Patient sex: F
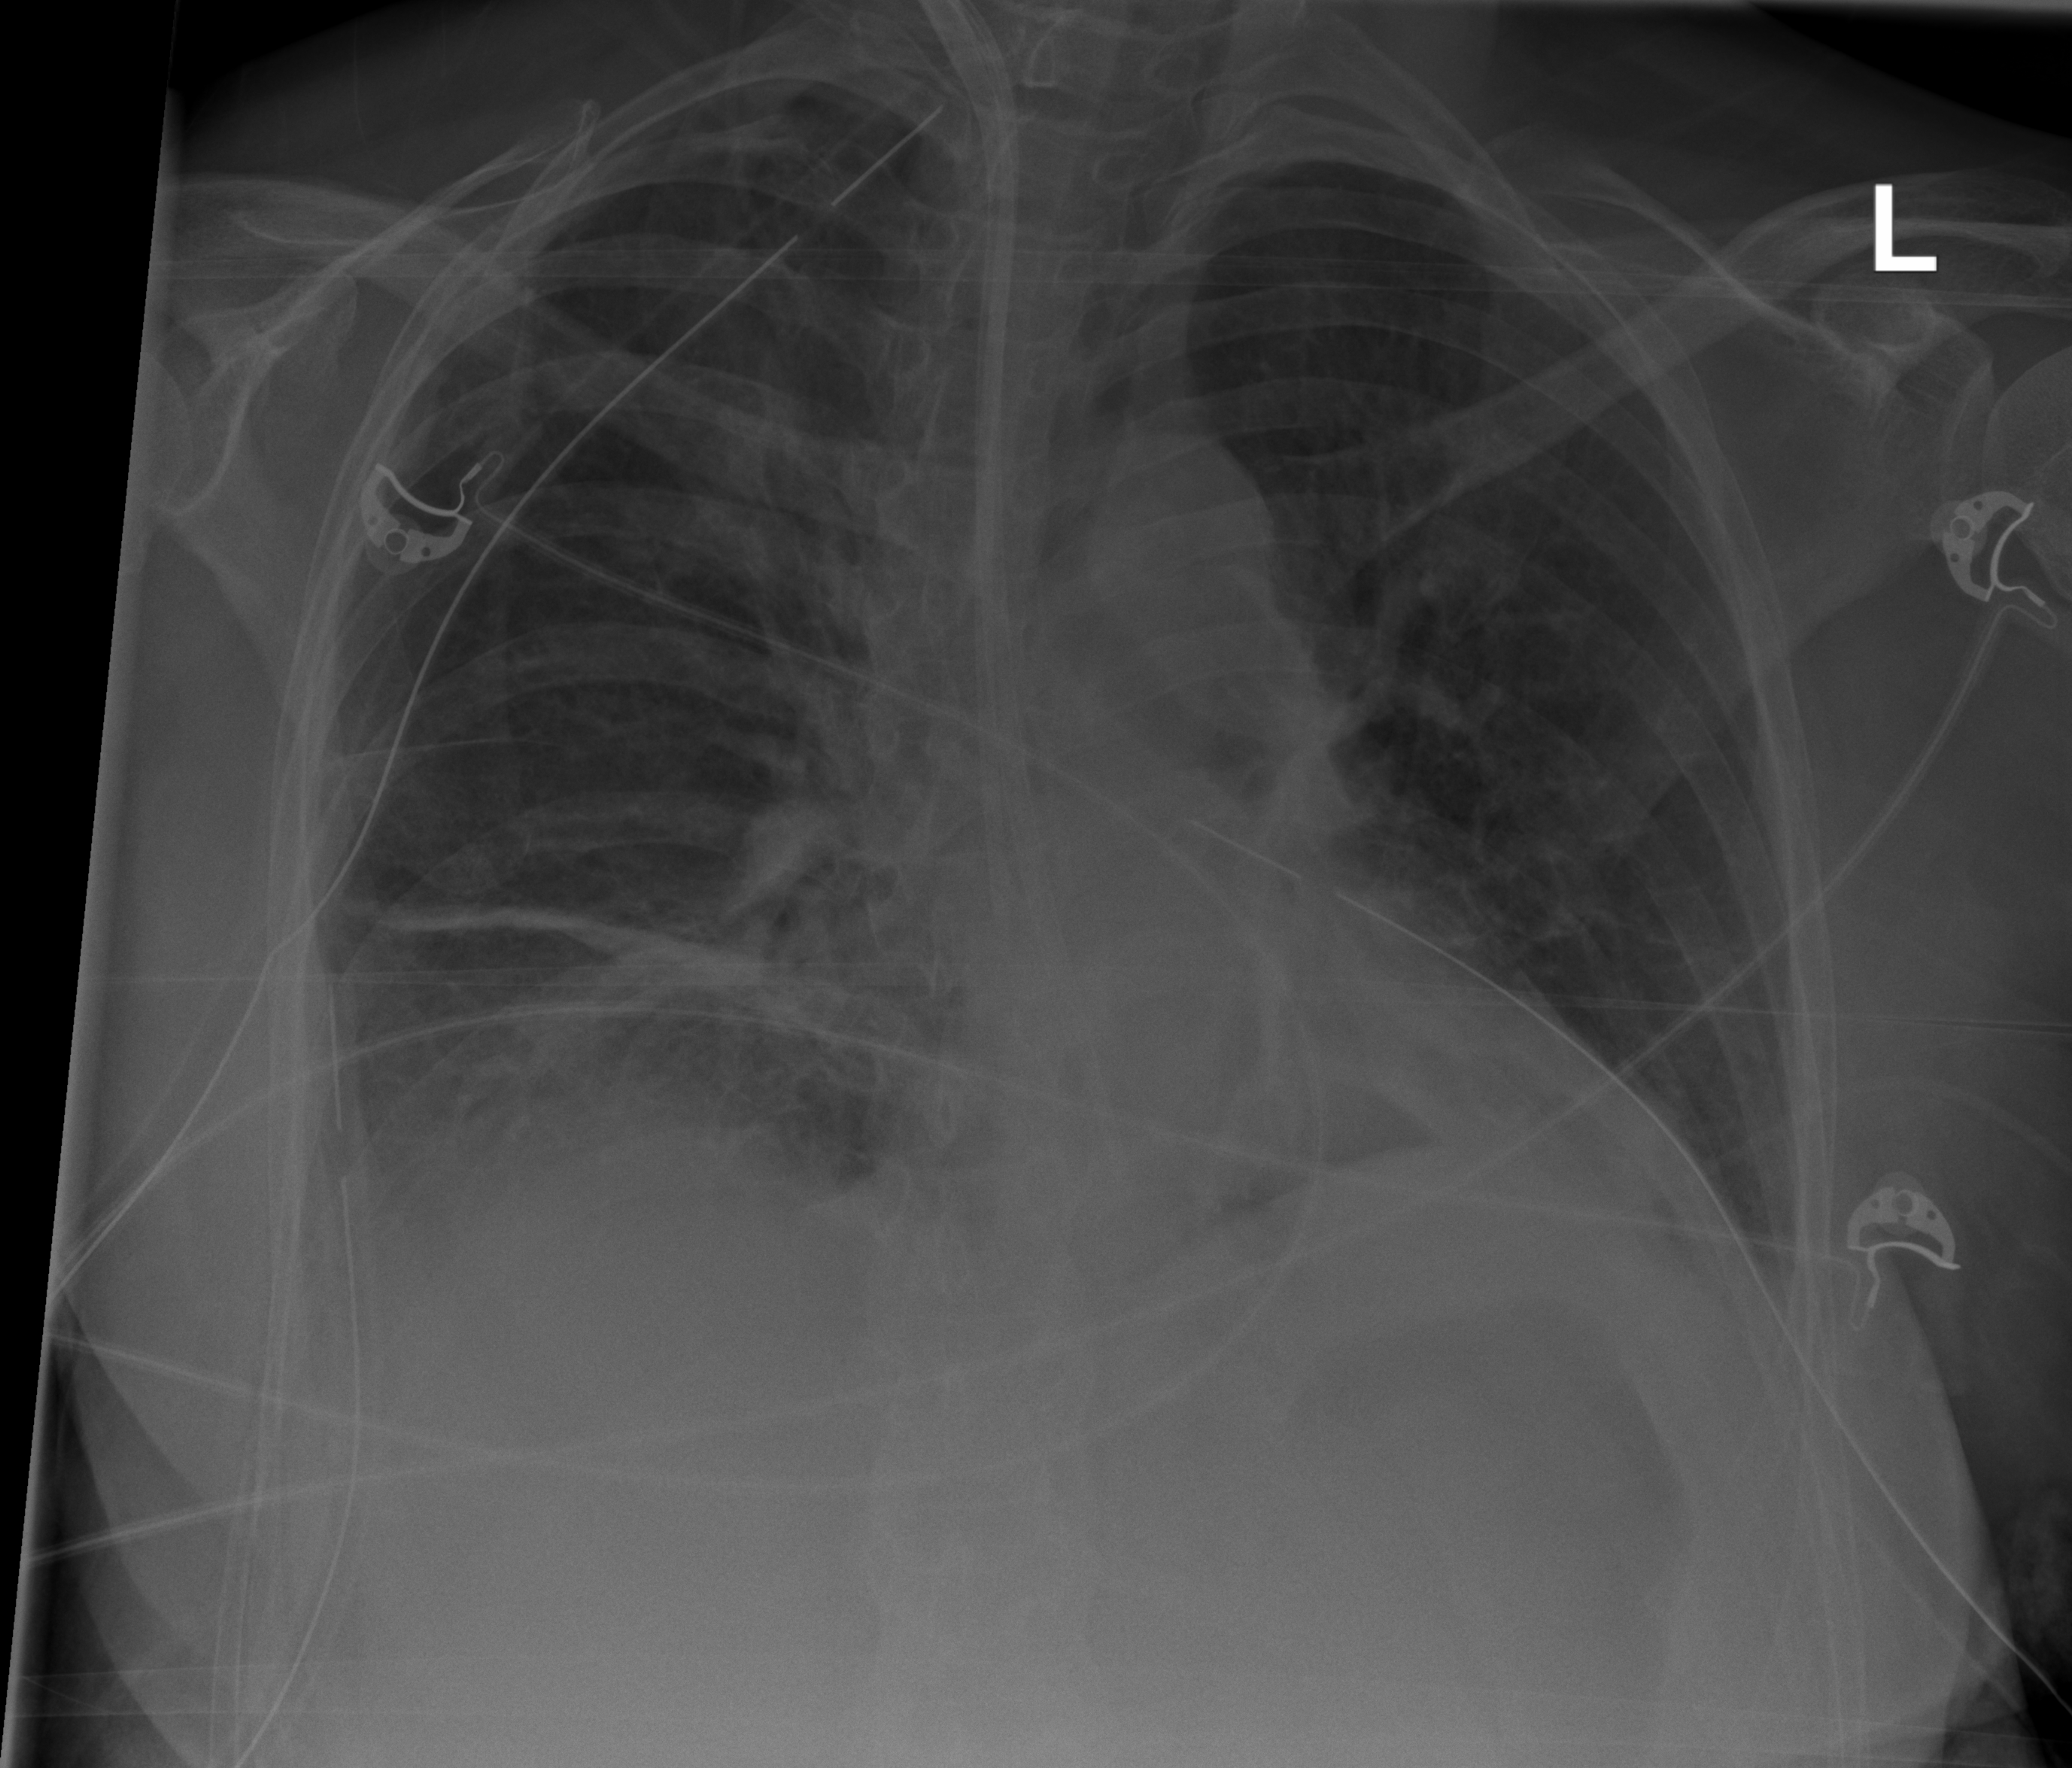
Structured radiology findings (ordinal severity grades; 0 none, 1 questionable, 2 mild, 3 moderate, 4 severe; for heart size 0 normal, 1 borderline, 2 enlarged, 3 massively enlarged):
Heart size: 1
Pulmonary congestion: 0
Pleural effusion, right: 2
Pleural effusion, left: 2
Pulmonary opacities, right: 0
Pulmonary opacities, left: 0
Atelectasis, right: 2
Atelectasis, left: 2